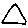
Label: triangle